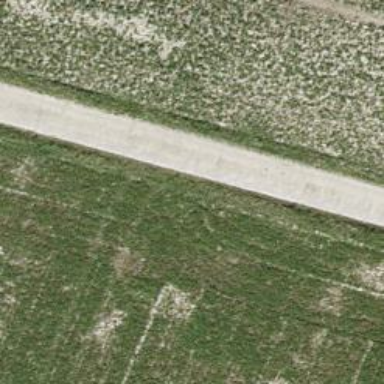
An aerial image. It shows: Concrete track with grade 1 tracktype.